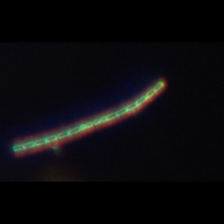
Taxon: Leptocylindrus
Group: Diatoms